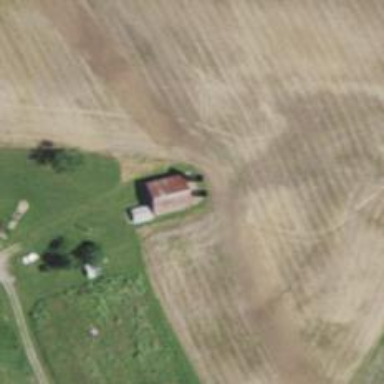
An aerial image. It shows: Silo.